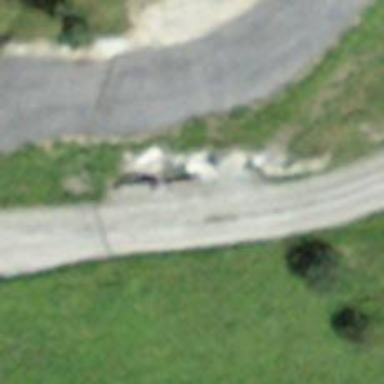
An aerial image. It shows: Bench for seating.